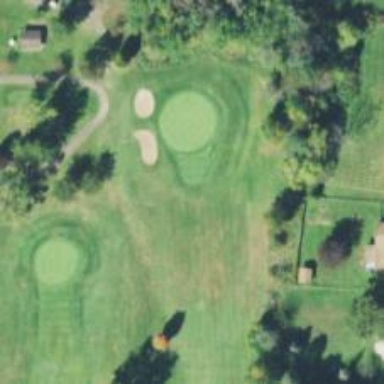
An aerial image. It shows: View of golf hole.